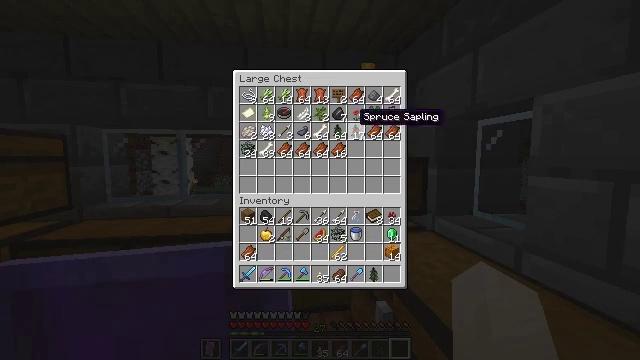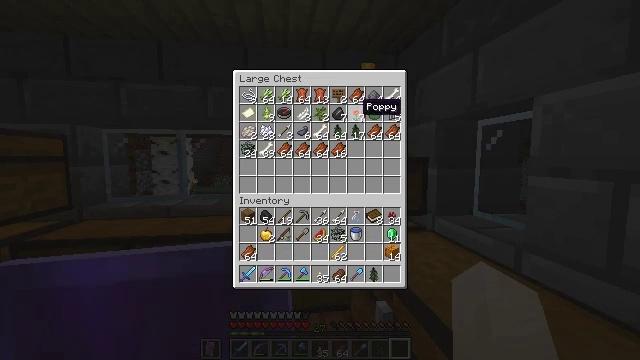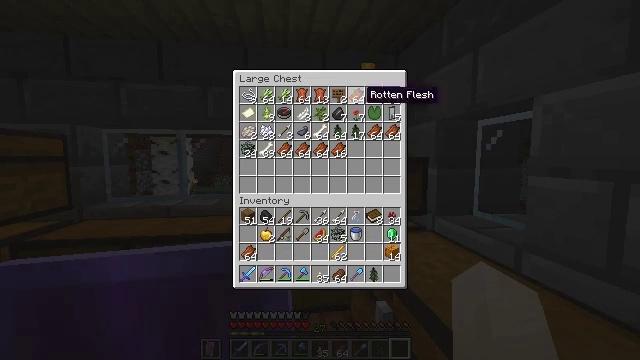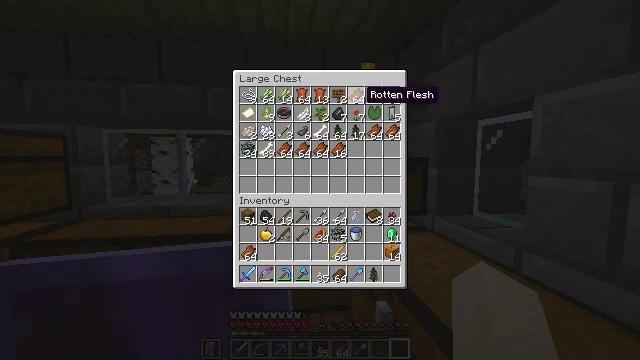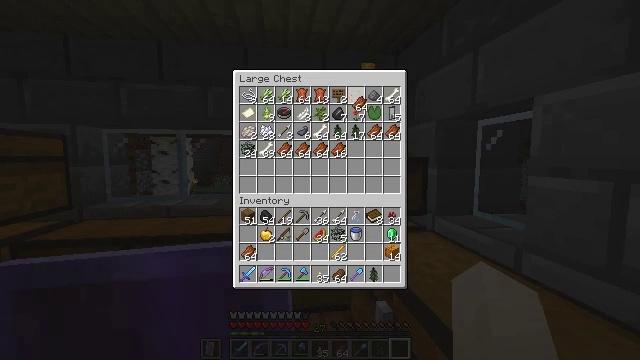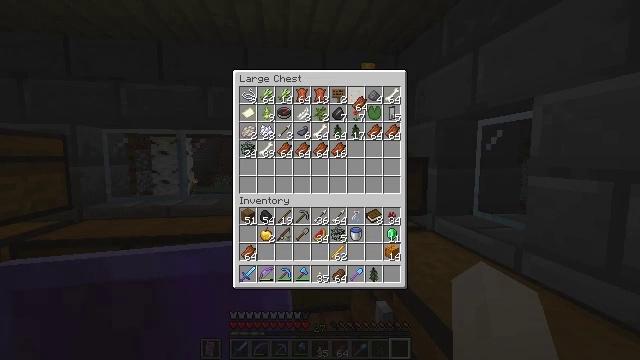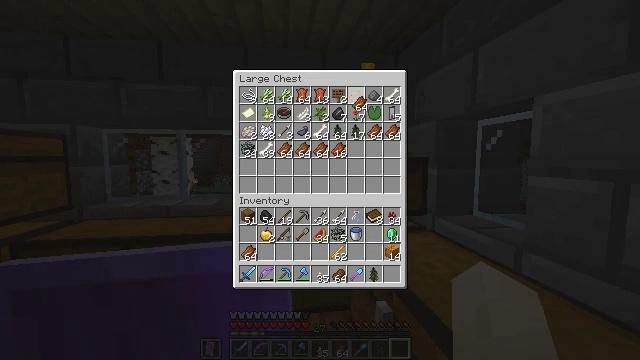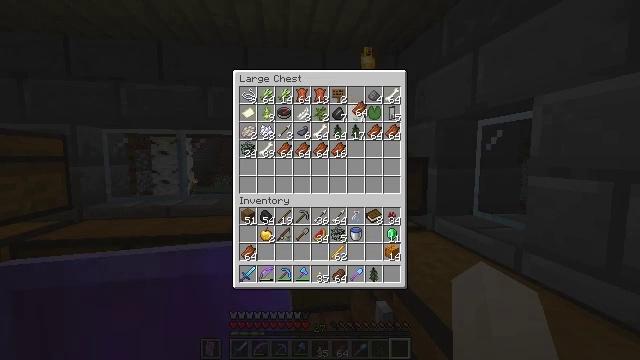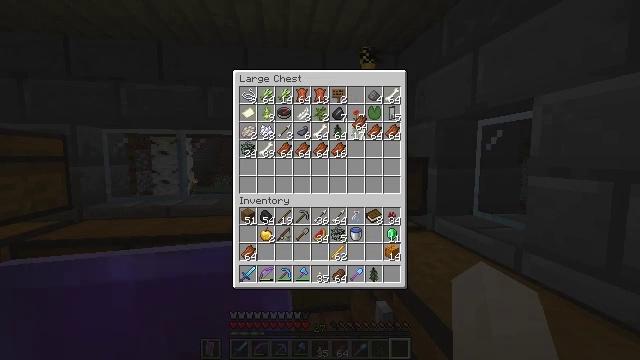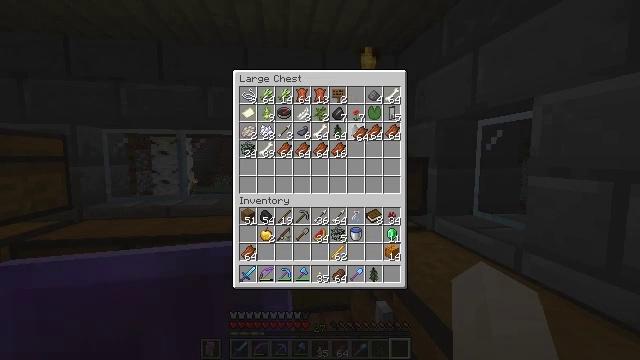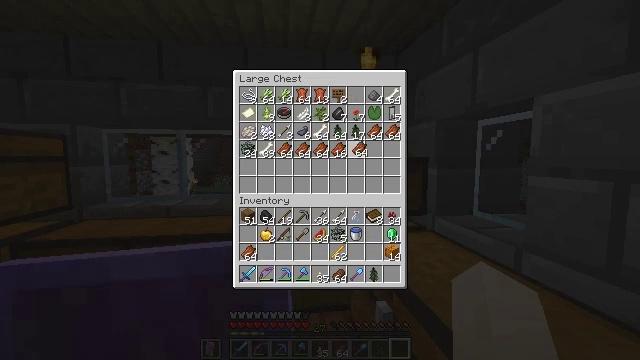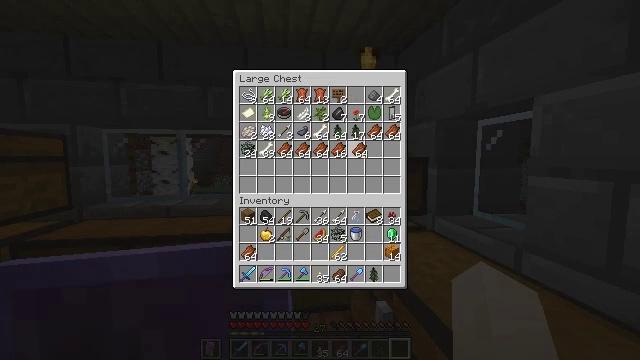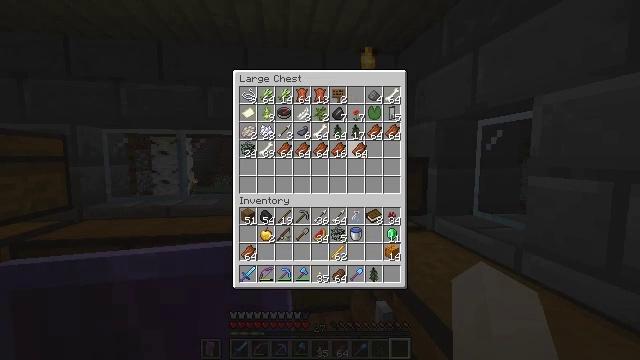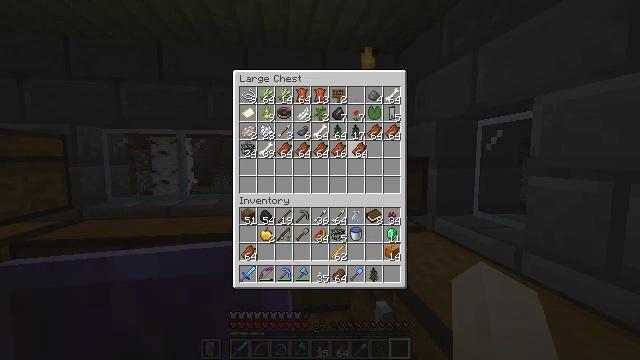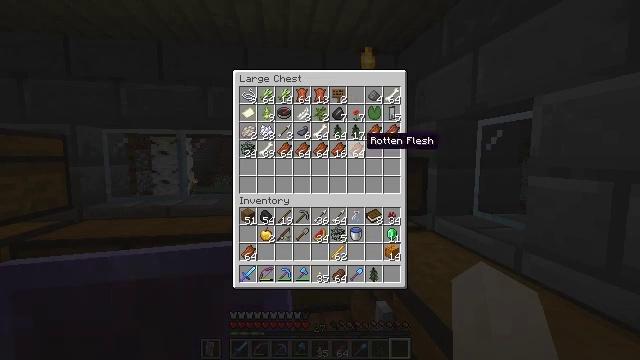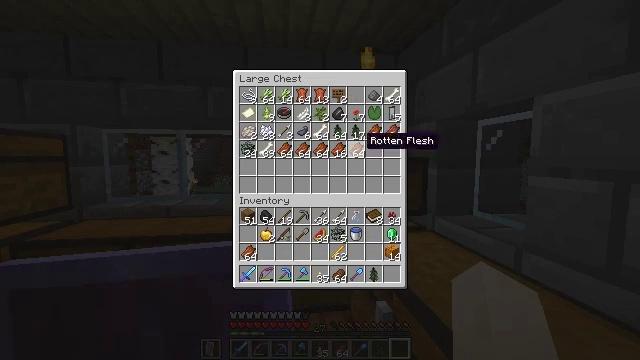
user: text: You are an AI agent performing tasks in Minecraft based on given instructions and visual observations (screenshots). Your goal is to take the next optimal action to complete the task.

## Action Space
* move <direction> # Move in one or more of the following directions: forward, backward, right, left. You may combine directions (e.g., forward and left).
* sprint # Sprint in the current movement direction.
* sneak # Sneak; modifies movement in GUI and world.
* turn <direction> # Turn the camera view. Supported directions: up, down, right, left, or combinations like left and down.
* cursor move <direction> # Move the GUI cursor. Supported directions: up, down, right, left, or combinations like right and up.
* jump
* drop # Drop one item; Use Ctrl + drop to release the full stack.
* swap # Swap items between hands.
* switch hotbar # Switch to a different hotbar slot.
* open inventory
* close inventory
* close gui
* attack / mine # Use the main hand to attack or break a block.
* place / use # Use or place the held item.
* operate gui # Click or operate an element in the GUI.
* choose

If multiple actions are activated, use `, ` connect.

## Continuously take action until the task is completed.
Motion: motion action
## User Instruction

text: Use the crafting table to craft a glass bottle.
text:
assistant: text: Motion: sneak, cursor move up
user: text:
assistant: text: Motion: cursor move up
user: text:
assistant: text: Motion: no_op
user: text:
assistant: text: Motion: operate gui
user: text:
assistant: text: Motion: operate gui
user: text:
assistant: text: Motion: no_op
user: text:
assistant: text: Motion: no_op
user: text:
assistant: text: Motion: cursor move down
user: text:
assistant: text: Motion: cursor move down
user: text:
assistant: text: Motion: cursor move down
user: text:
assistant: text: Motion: no_op
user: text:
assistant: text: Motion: operate gui
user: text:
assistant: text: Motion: operate gui
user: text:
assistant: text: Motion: no_op
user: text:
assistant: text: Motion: no_op
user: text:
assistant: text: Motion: no_op
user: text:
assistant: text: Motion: cursor move right and up
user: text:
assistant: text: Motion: no_op
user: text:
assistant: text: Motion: operate gui
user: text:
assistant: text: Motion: cursor move left and down
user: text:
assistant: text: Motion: cursor move left and down
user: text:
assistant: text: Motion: cursor move left
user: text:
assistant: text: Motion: no_op
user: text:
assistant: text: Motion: cursor move left
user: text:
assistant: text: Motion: operate gui
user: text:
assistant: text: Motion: operate gui
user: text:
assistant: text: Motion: no_op
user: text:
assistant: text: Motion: no_op
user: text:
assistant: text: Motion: cursor move right
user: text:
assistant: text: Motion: cursor move right and up